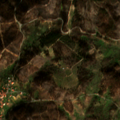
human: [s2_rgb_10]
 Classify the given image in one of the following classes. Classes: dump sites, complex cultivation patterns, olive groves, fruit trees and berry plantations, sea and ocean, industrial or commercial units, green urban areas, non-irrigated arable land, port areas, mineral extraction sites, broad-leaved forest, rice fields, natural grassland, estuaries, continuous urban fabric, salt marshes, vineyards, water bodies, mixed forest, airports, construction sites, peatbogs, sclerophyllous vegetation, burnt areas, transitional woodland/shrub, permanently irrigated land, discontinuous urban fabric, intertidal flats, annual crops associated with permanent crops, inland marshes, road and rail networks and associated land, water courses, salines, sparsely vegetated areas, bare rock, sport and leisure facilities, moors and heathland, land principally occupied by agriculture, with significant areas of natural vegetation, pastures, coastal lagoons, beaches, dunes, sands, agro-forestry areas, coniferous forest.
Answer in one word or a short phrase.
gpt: complex cultivation patterns, land principally occupied by agriculture, with significant areas of natural vegetation, broad-leaved forest, transitional woodland/shrub